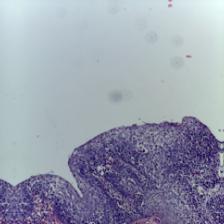
Diagnosis: OSCC